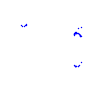
Particle: proton